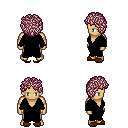
a pixel art fantasy rpg character, male body template, human, tanned skin, black robe, magenta pants, white blonde curly afro hairstyle, brown slippers, four views (front, back, left, right), 2x2 character sprite sheet, small pixel art, hard edges, no anti-aliasing